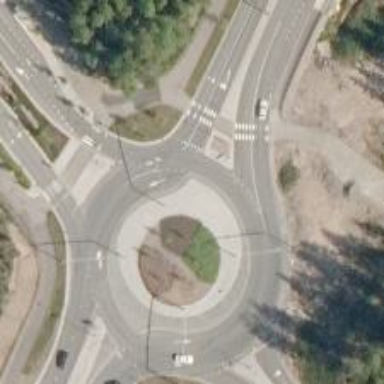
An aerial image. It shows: Secondary road with asphalt surface leading to roundabout. There is separate sidewalk for pedestrians.